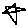
Label: star